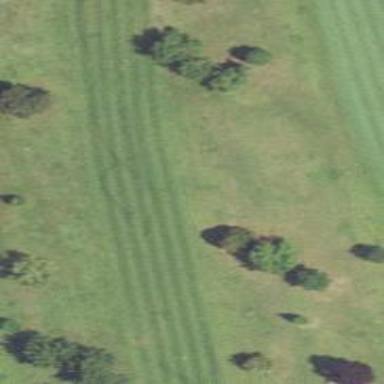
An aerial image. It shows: Golf fairway surrounded by grass.